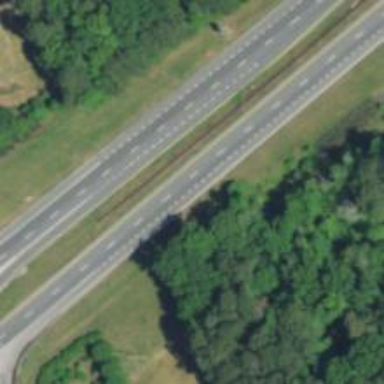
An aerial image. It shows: Asphalt trunk highway.